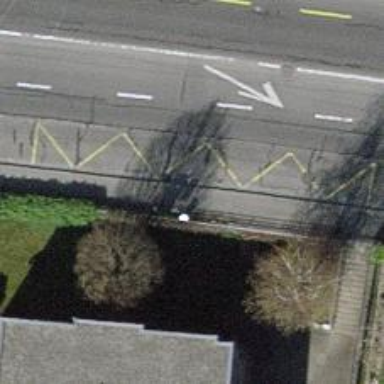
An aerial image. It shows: Bus stop with platform for public transport.